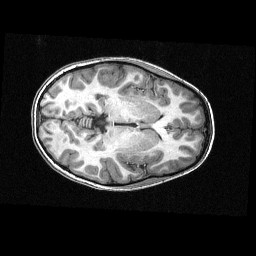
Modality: T1w
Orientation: axial
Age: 9
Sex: female
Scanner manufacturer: siemens
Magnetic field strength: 3 T
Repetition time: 2.3 s
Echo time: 0.00336 s